Question: I have referred to the question <URL> and have been unable to resolve my issue at all.
I'm making a dynamic web project that uses jsp / css as well as jquery. Right now I need to stop the server, clean, and republish.
I have build automatically checked, I have selected automatically publish on the server... I'm not really sure if I'm missing something but I'd love to get this working as frontend development without realtime editing is horrid.
I'm not using maven or any other form of source control (yet)(I can add in ivy, if need be?)
Thanks.!
<URL>

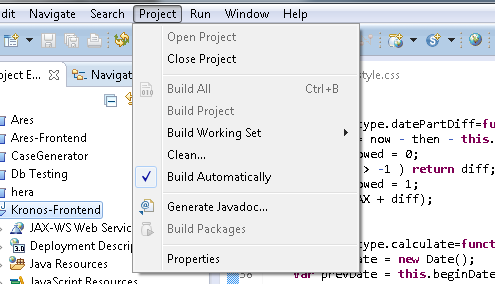
Answer: If your are using the <URL> you have to mark the "Automatically publish when resources change" option of the "Publishing" section of your Jboss Server Configuration.
You can find the Jboss Tools for Juno <URL>